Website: bh-photo
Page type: address-validator
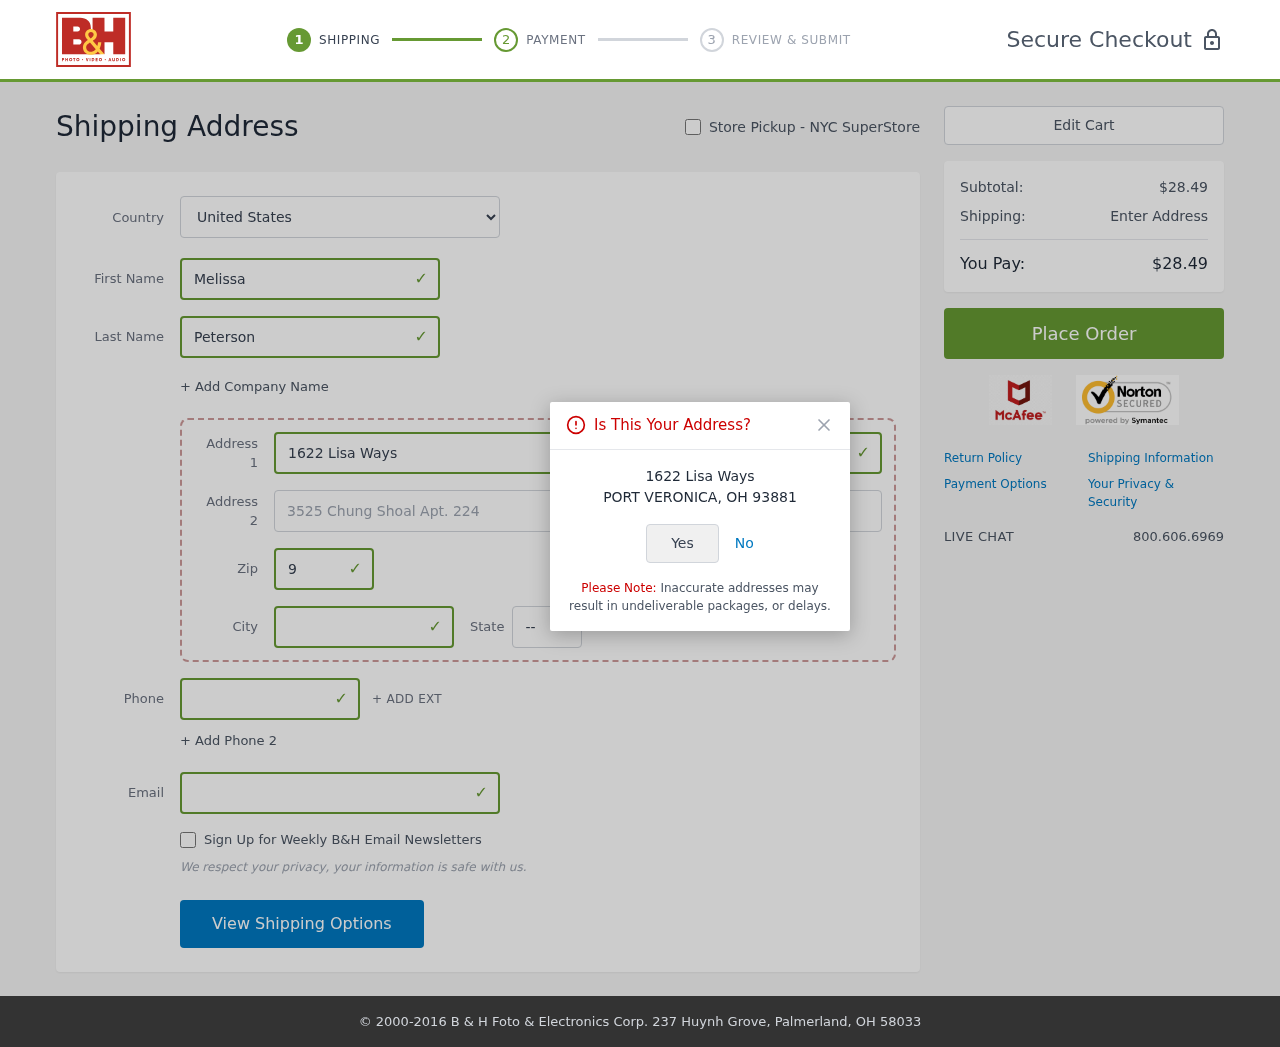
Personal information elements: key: PII_CITY
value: Port Veronica
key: PII_COUNTRY
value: United States
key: PII_EMAIL
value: mpeterson@gmail.com
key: PII_FIRSTNAME
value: Melissa
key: PII_LASTNAME
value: Peterson
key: PII_PHONE
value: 8286603207
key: PII_POSTCODE
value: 93881
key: PII_STATE_ABBR
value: OH
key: PII_STREET
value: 1622 Lisa Ways
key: PII_STREET2
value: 3525 Chung Shoal Apt. 224
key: PII_CITY_CONFIRM
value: PORT VERONICA
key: PII_POSTCODE_FULL
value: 93881
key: PII_POSTCODE_NUMERIC
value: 93881
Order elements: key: ORDER_SUBTOTAL
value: $28.49
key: ORDER_TOTAL
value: $28.49